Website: macys
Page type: gifting
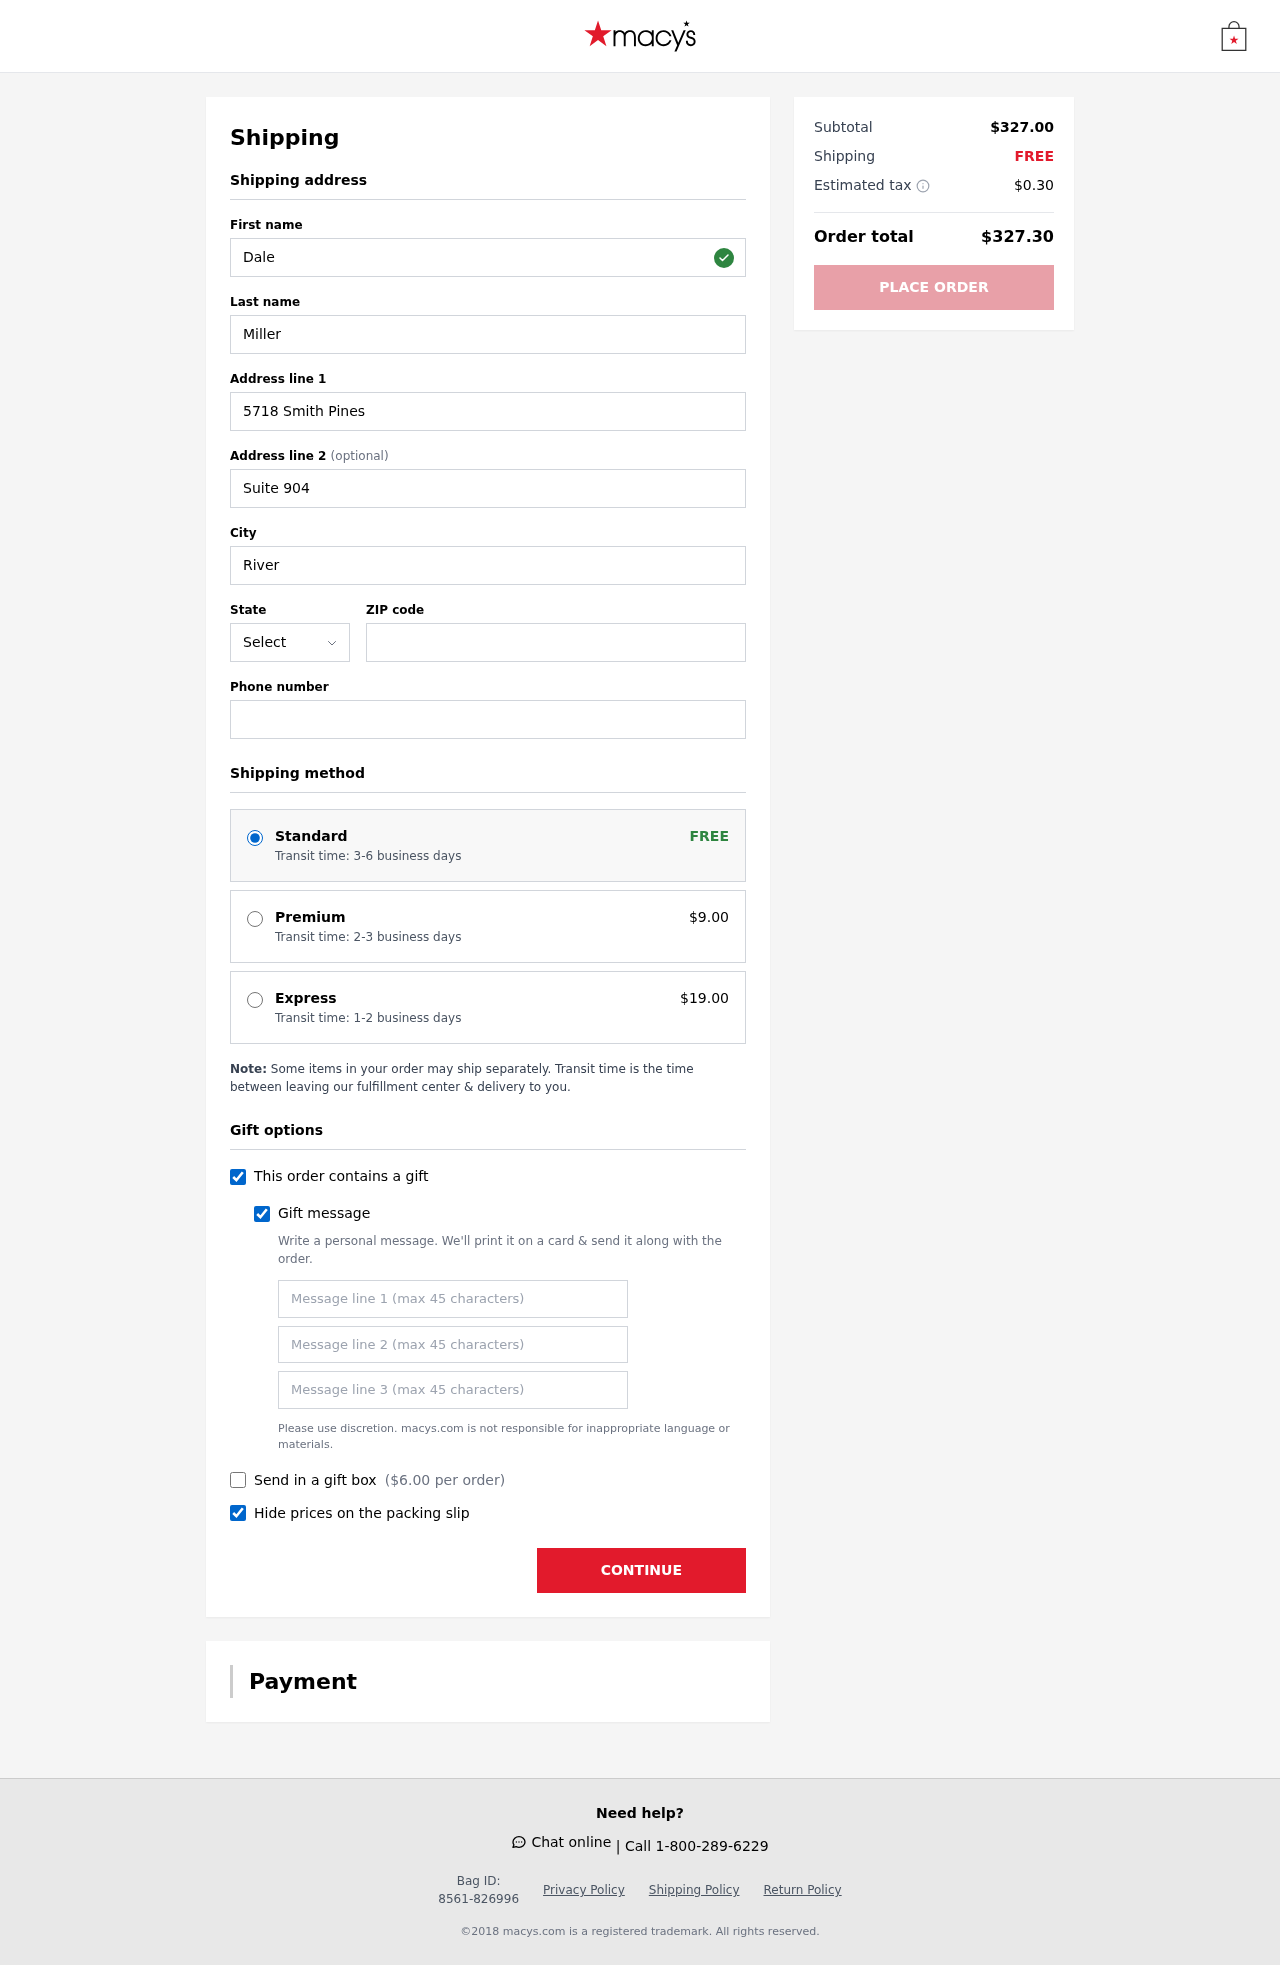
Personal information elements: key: PII_STATE_ABBR
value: ND
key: PII_FIRSTNAME
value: Dale
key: PII_LASTNAME
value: Miller
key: PII_STREET
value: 5718 Smith Pines
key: PII_STREET2
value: Suite 904
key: PII_CITY
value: Riversbury
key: PII_POSTCODE
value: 67706
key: PII_PHONE
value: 8257595058
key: PII_GIFT_MESSAGE
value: Hey Kimberly, I noticed you've been eyeing those stylish shoes, so I thought you’d love these! They’ll be perfect for adding a little flair to your wardrobe. Just wanted to brighten your day a bit!  Dale
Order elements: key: ORDER_SHIPPING_STANDARD
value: Transit time: 3-6 business days
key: ORDER_SHIPPING_PREMIUM
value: Transit time: 2-3 business days
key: ORDER_SHIPPING_PREMIUM_PRICE
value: $9.00
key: ORDER_SHIPPING_EXPRESS
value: Transit time: 1-2 business days
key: ORDER_SHIPPING_EXPRESS_PRICE
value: $19.00
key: ORDER_GIFT_BOX_PRICE
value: $6.00
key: ORDER_SUBTOTAL
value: $327.00
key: ORDER_SHIPPING_COST
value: FREE
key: ORDER_TAX
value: $0.30
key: ORDER_TOTAL
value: $327.30